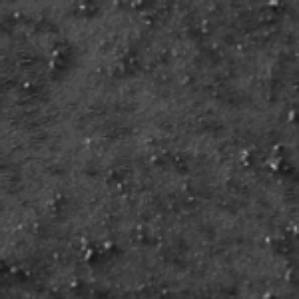
Label: frost